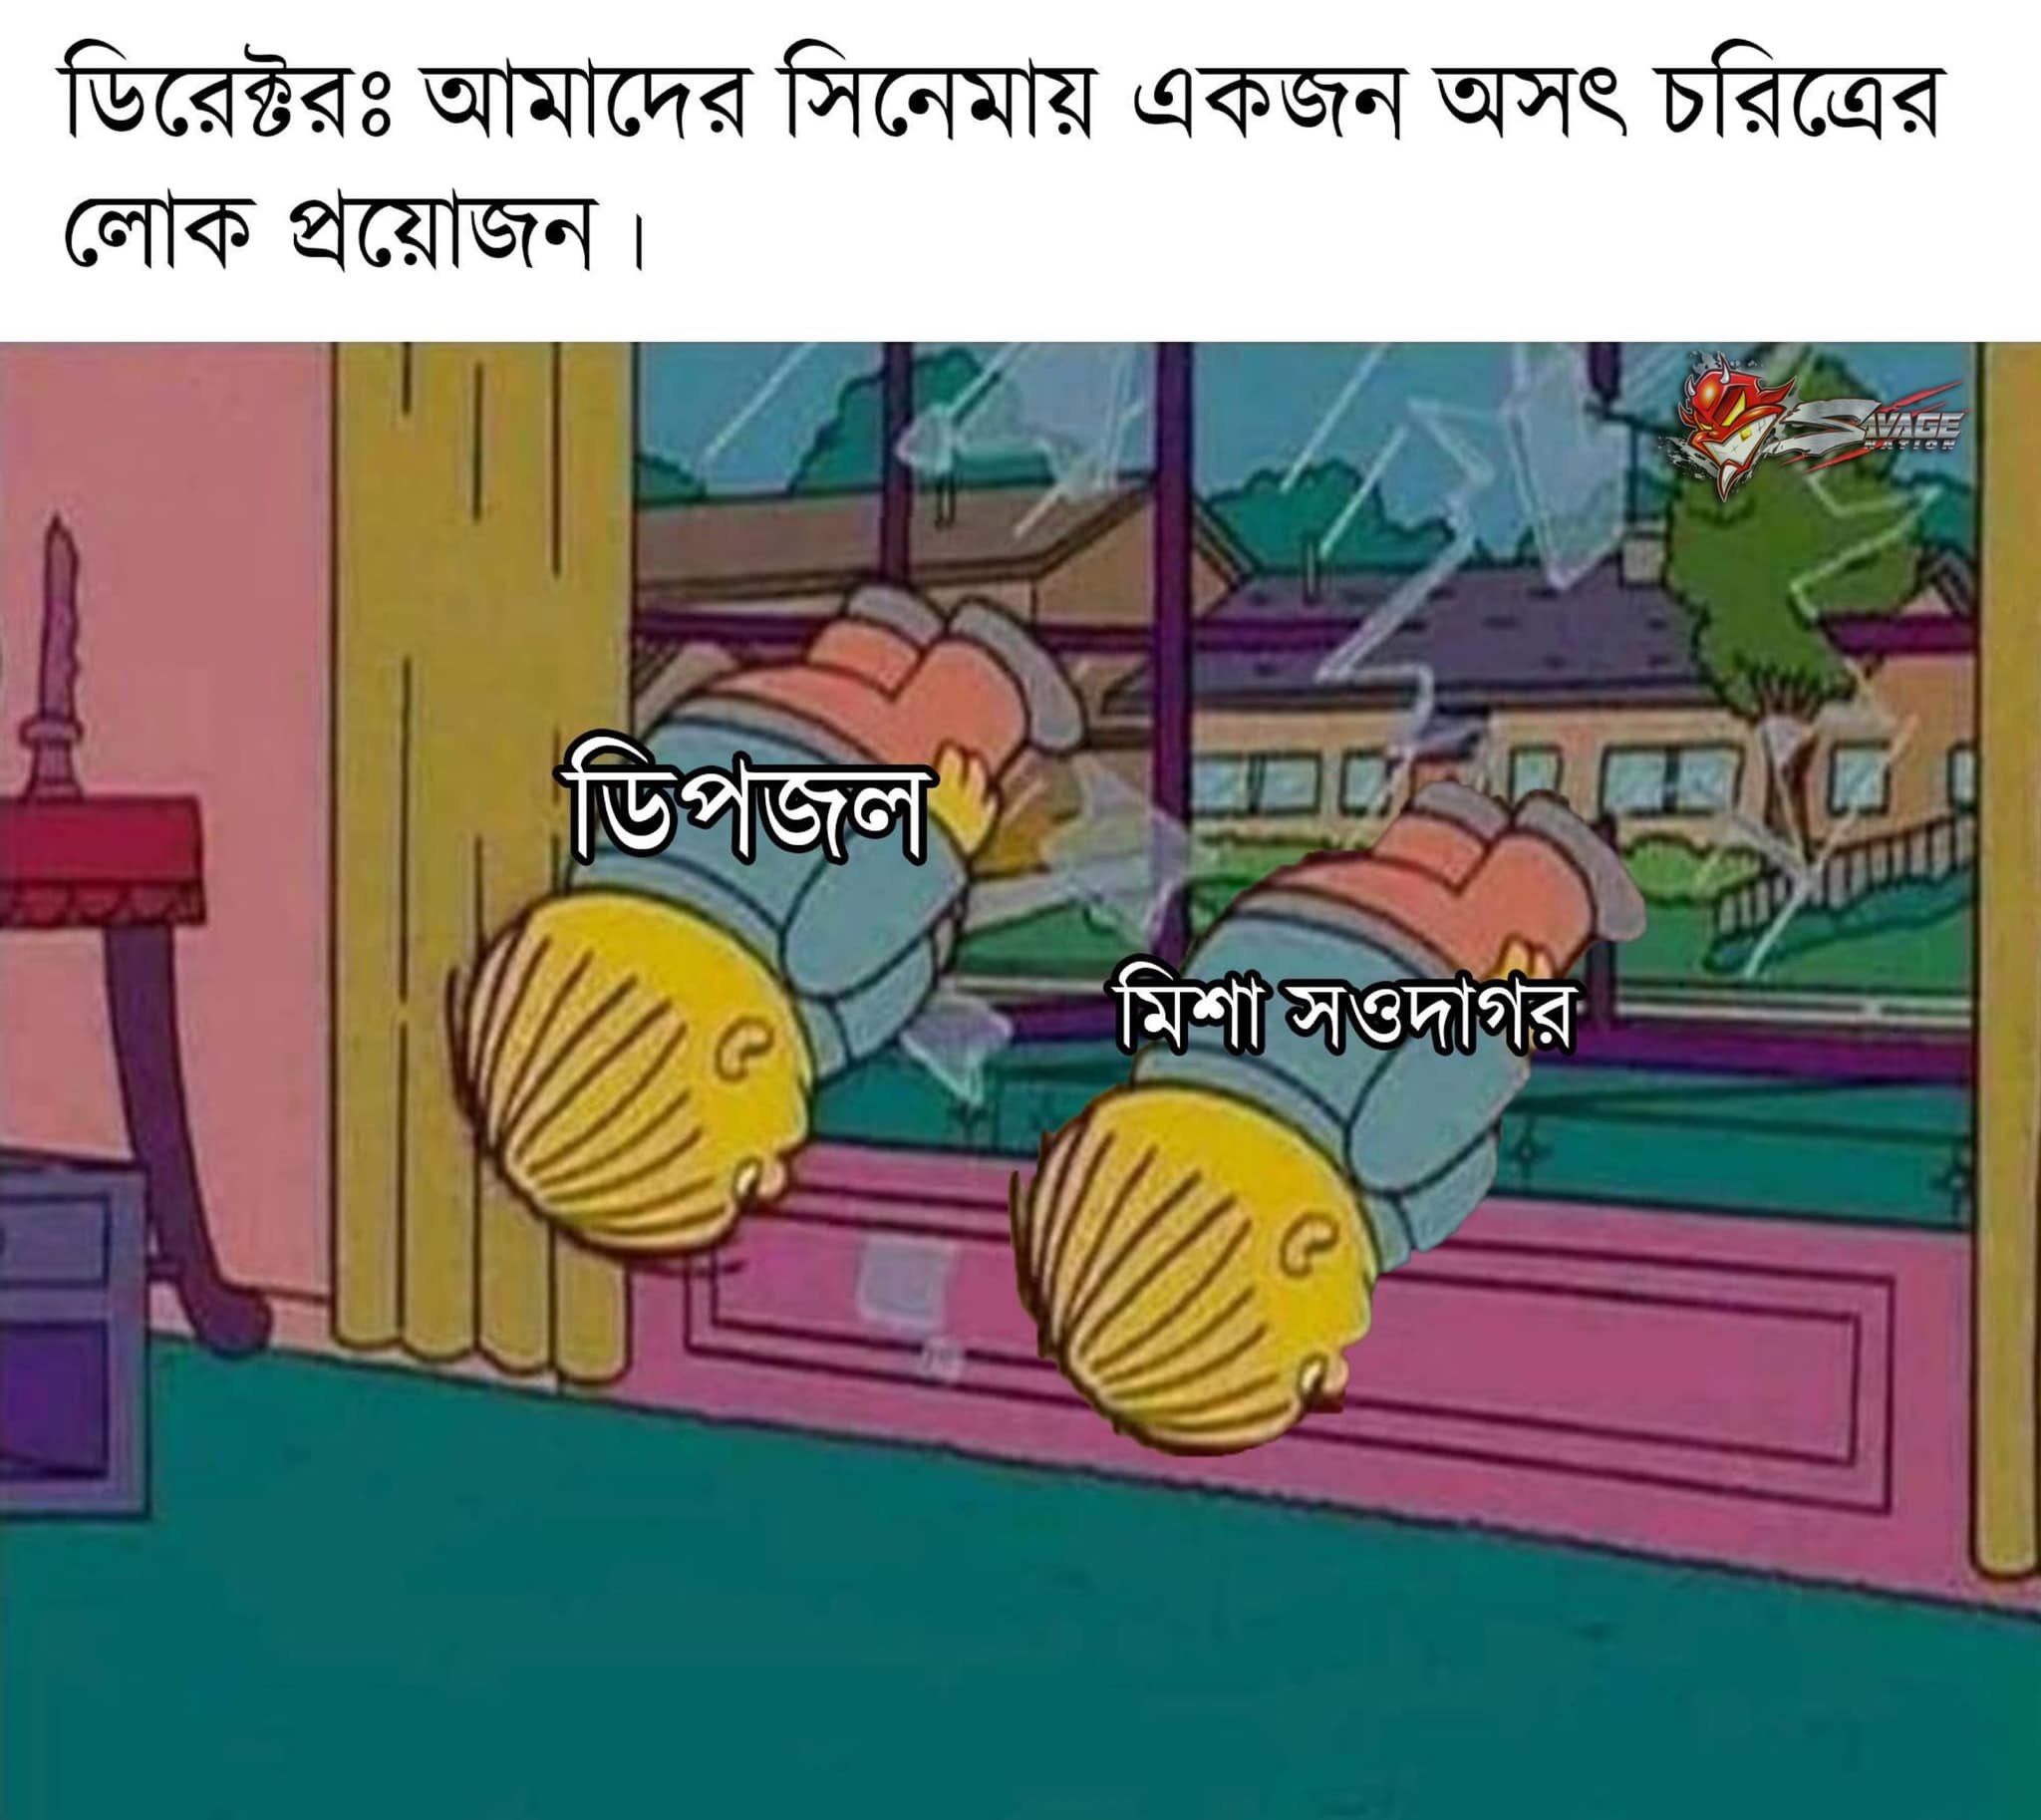
Caption: ডিরেক্টরঃ আমাদের সিনেমায় একজন অসৎ চরিত্রের লোক প্রয়োজন ।   ডিপজল    মিশা সওদাগর
Label: non-hate